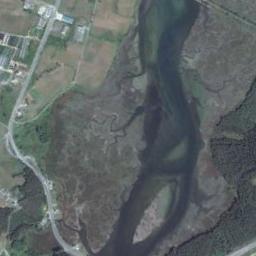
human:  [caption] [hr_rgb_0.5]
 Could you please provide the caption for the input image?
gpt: The river goes through houses and grass .

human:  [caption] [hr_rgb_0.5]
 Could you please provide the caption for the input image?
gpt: Many trees are around the river .

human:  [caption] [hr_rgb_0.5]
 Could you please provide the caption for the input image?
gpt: A curvy turquoise river with a few islands on the river, Green and tan mixed fields on both sides, And buildings .

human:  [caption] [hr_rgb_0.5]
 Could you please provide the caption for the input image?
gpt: The dark green river with some channel bars is between some houses and a forest .

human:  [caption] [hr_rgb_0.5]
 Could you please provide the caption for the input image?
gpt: There are some green trees and bare land near the river .